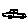
Label: car